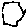
Label: hexagon